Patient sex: F
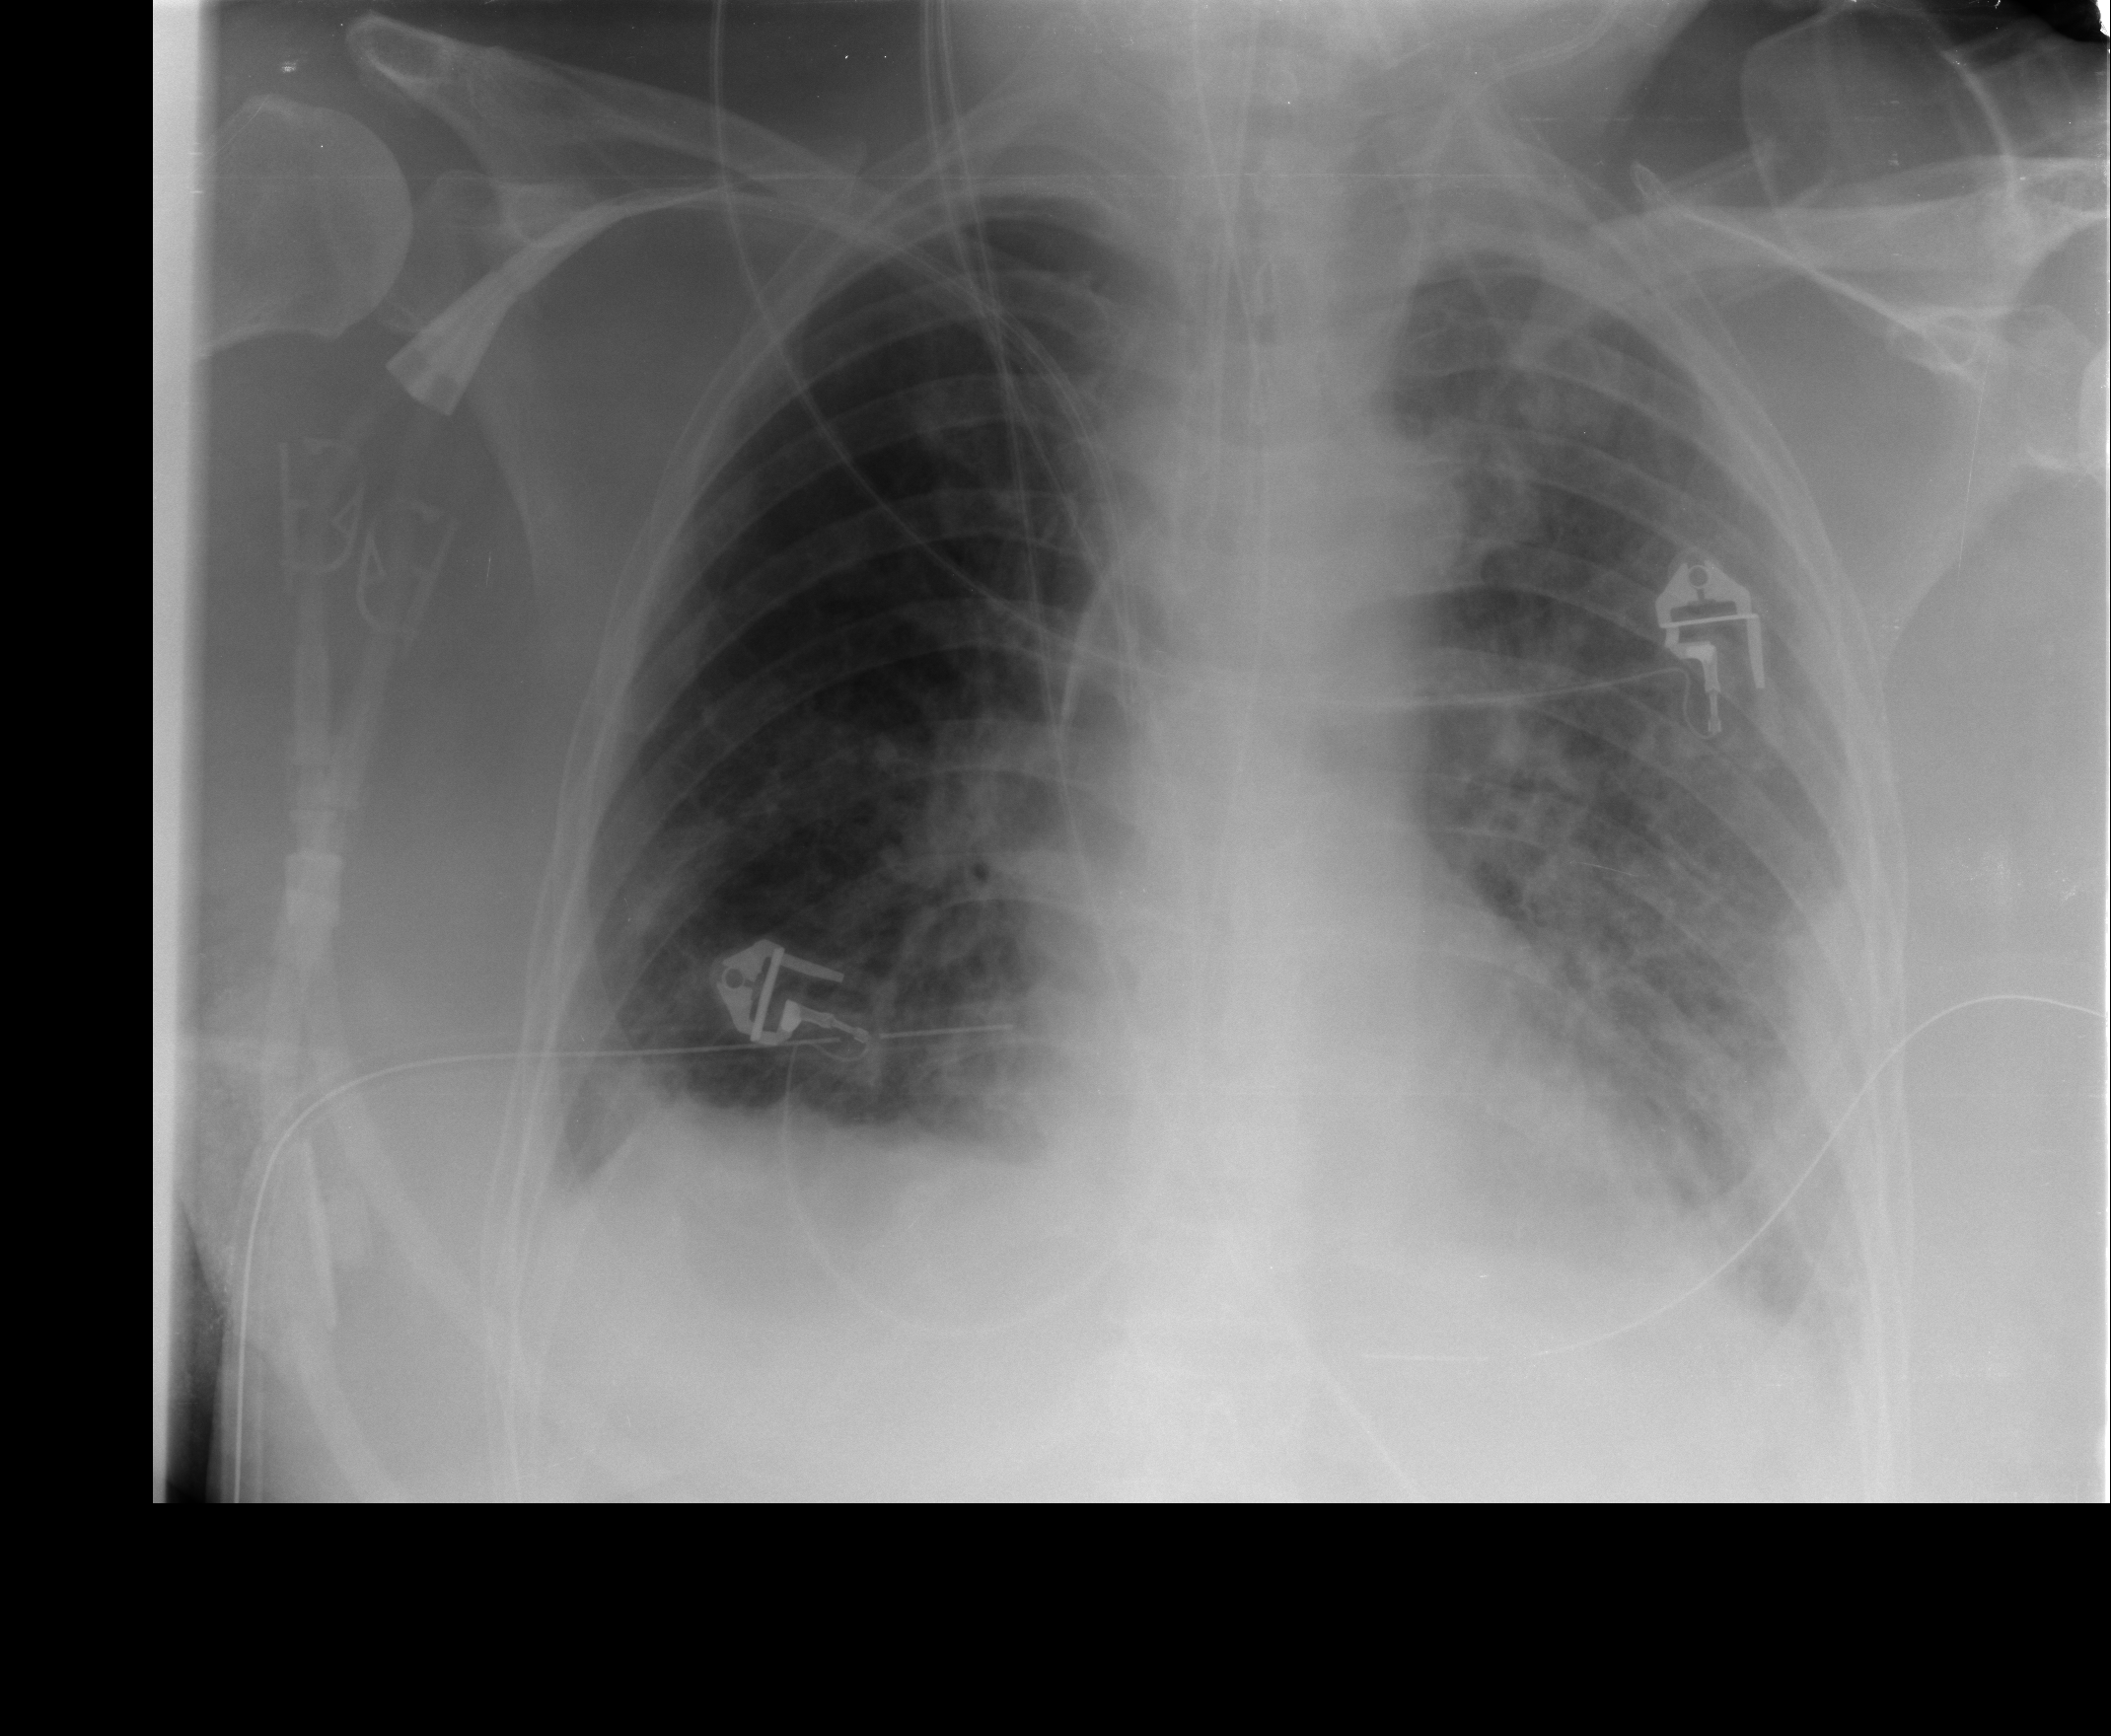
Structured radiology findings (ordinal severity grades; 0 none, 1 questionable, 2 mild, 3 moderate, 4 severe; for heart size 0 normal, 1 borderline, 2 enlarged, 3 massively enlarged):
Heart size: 1
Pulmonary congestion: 2
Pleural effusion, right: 2
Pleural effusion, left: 2
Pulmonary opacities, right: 2
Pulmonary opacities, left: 3
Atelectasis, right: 2
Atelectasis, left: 3